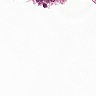
Metastatic tissue present: no